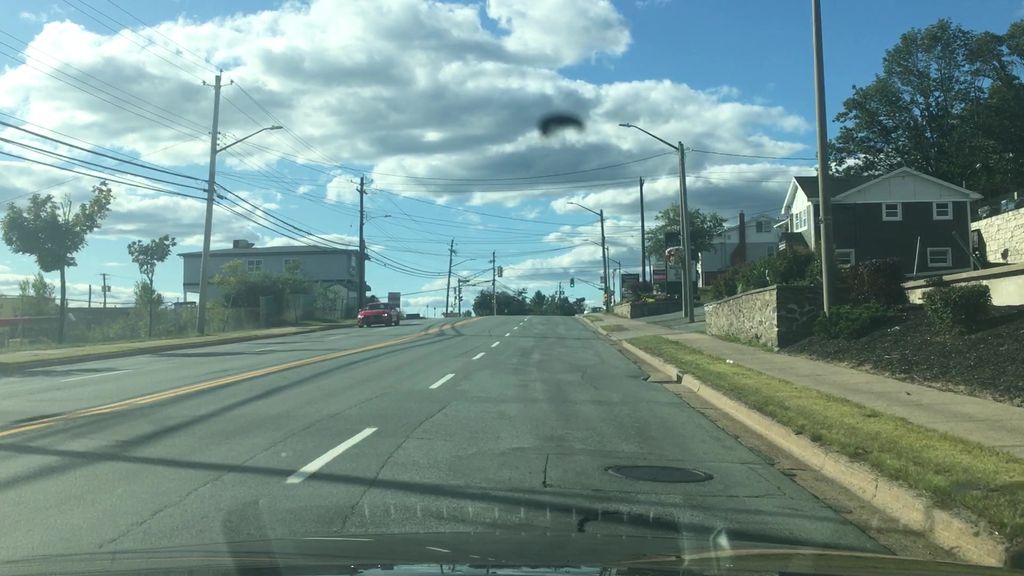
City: halifax